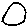
Label: circle